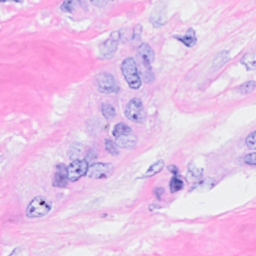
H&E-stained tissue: Breast